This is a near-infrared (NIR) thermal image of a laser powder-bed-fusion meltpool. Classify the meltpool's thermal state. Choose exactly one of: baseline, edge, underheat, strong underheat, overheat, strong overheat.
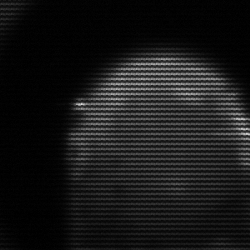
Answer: edge